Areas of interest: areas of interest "Park and greenspace"
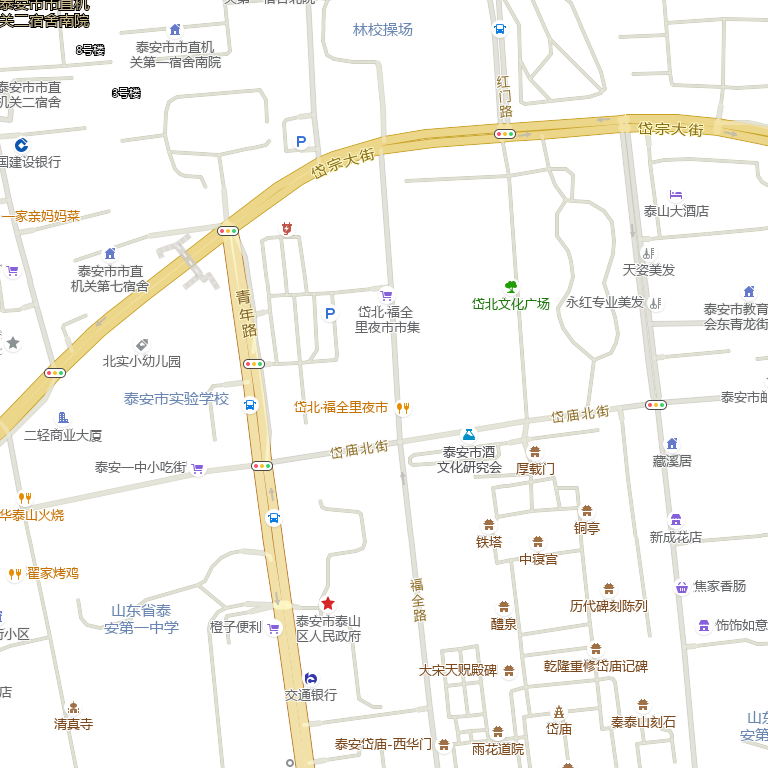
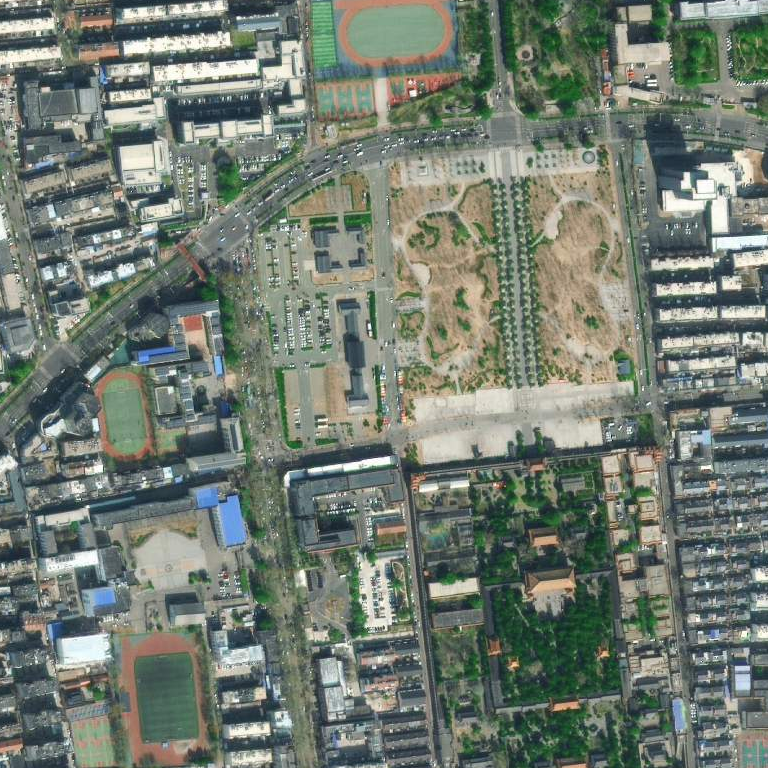